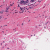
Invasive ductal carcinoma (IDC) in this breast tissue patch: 0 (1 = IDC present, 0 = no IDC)